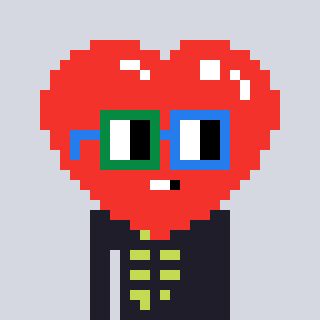
a pixel art character with square green and blue glasses, a heart-shaped head and a grayscale-colored body on a cool background